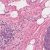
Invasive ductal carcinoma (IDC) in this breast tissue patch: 0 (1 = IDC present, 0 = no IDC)